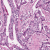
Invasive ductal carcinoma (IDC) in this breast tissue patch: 1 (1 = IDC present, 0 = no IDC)